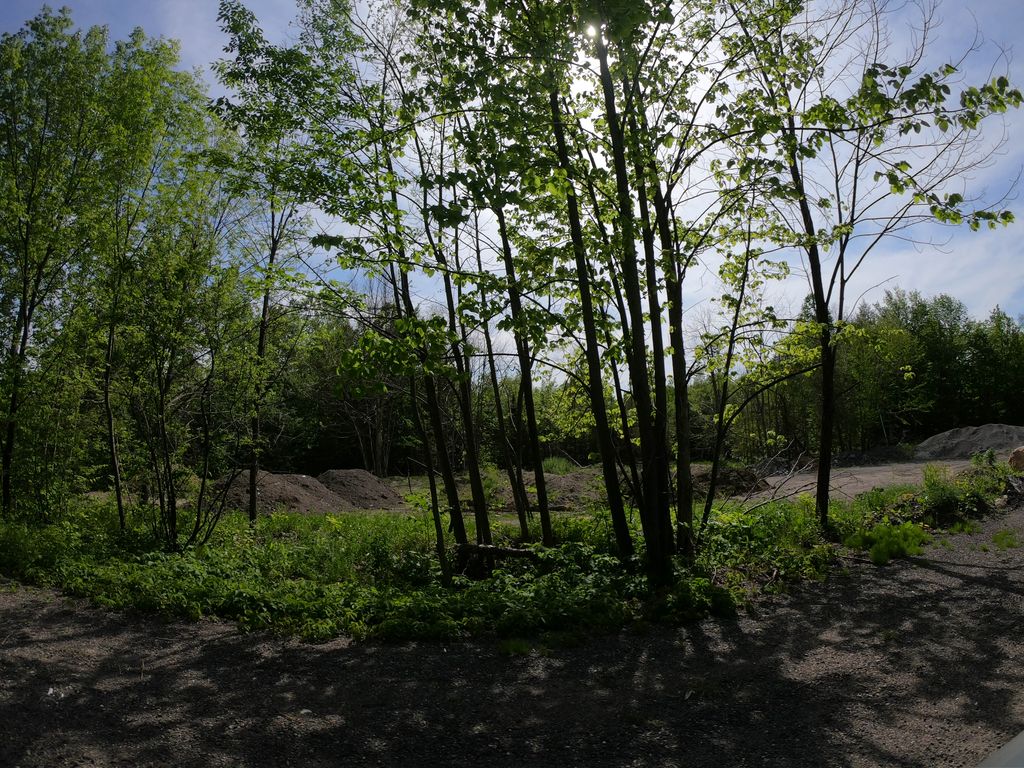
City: ottawa-gatineau